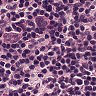
Metastatic tissue present: no